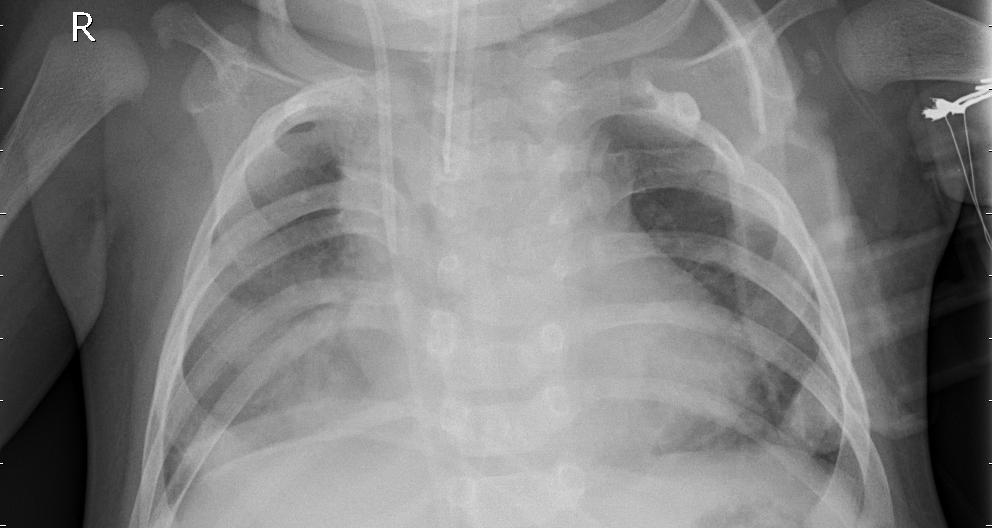
Diagnosis: PNEUMONIA